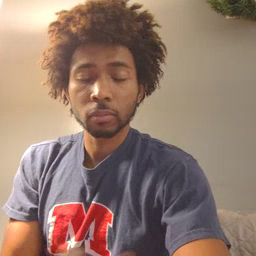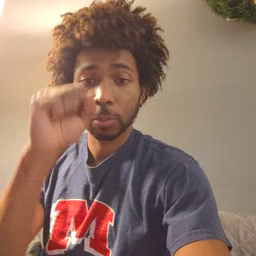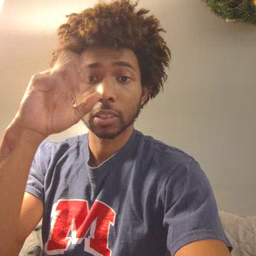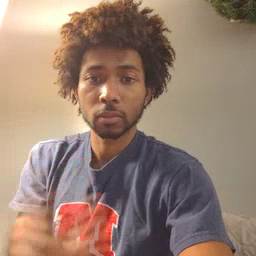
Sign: awake